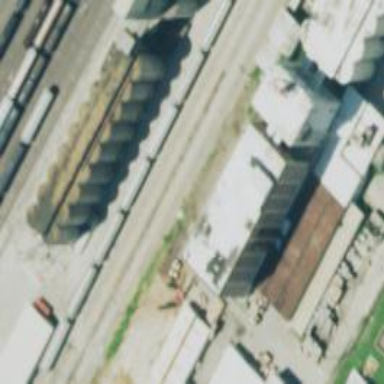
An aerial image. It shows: Railway siding with rails.